Question: I am using a 'JTextPane' to display characters and symbols, where the latter are represented by custom painted 'JComponents'. For example, the text pane might show something like this:

The text pane is user editable and it is allowed for the user to add more symbols via a button at any position and as a replacement for selected text. I do this via the 'JTextPane.insertComponent()' method. At some point in the application I need to know what is currently being displayed in the text pane, and by that I mean not only the entered text, but also the exact components contained within.
I went through extensive troubles with 'Positions' and 'DocumentListeners' to manage the content of my text pane, but I kept causing more problems than I was solving. That is why I finally decided, that my troubles are probably due to a design fault on my part, so I decided to see, if I can't get to my components through the text pane.
Searching through the documentation and the source code of 'AbstractDocument' and other related classes, I found the interface 'javax.swing.text.Element'. I then let my application output
'''
for(int i = 0; i < textPane.getDocument().getLength(); i++) {
System.out.println(((StyledDocument) textPane.getDocument()).getCharacterElement(i));
}
'''
which gave me:
> LeafElement(content) 0,4LeafElement(content) 0,4LeafElement(content) 0,4LeafElement(content) 0,4LeafElement(component) 4,5LeafElement(content) 5,9LeafElement(content) 5,9LeafElement(content) 5,9LeafElement(content) 5,9LeafElement(component) 9,10
Seeing that the 'LeafElements' that I got do seem to have some kind of information about what is displayed at which position in the 'Document', I figured that it must be possible to get the actual content at that position. After searching for another half hour how to get the content each of the elements represent, I gave up and decided to post my question here, hoping that some of you might know how to accomplish this!?
I have seen this <URL>', which returns an array of components with the exact number of components actually contained in the 'JTextPane', but they are all of the type 'javax.swing.text.ComponentView$Invalidator', which is obviously of no use to me. Maybe I just don't see how to properly continue from here, because a cast to the original type of my symbol doesn't work.
How do I get a 'JComponent', which is inside the text of a 'JTextPane', and its position from the text pane?
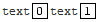
Answer: You can traverse the text pane's 'StyledDocument' to find elements that represent components or icons, as shown below.

SSCCE:
'''
/**
* @see http://stackoverflow.com/a/<PHONE>/230513
* @see http://stackoverflow.com/questions/<PHONE>
*/
public class DocumentParse {
private static final String ELEM = AbstractDocument.ElementNameAttribute;
private static final String ICON = StyleConstants.IconElementName;
private static final String COMP = StyleConstants.ComponentElementName;
public static void main(String args[]) throws Exception {
JFrame f = new JFrame();
f.setDefaultCloseOperation(JFrame.EXIT_ON_CLOSE);
JTextPane jtp = new JTextPane();
StyledDocument doc = (StyledDocument) jtp.getDocument();
SimpleAttributeSet normal = new SimpleAttributeSet();
StyleConstants.setFontFamily(normal, "Serif");
StyleConstants.setFontSize(normal, 72);
StyleConstants.setForeground(normal, Color.blue);
doc.insertString(doc.getLength(), "Test", normal);
jtp.setSelectionStart(doc.getLength());
jtp.insertIcon(UIManager.getIcon("OptionPane.warningIcon"));
jtp.setSelectionStart(doc.getLength());
jtp.insertComponent(new JLabel("Label"));
jtp.setSelectionStart(doc.getLength());
ElementIterator iterator = new ElementIterator(doc);
Element element;
while ((element = iterator.next()) != null) {
System.out.println(element);
AttributeSet as = element.getAttributes();
if (as.containsAttribute(ELEM, ICON)) {
System.out.println(StyleConstants.getIcon(as).getClass());
}
if (as.containsAttribute(ELEM, COMP)) {
System.out.println(StyleConstants.getComponent(as).getClass());
}
}
f.add(jtp);
f.pack();
f.setLocationRelativeTo(null);
f.setVisible(true);
}
}
'''